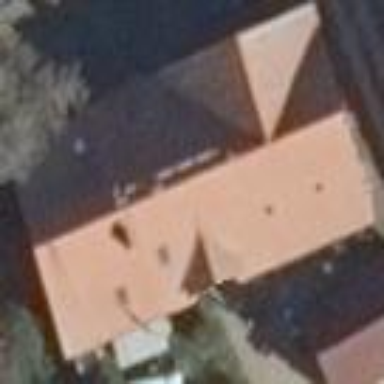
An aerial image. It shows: Gabled building.